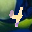
Label: 4